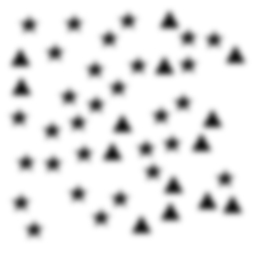
Squares: 0
Triangles: 14
Stars: 30
Total shapes: 44